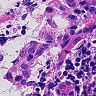
Metastatic tissue present: yes